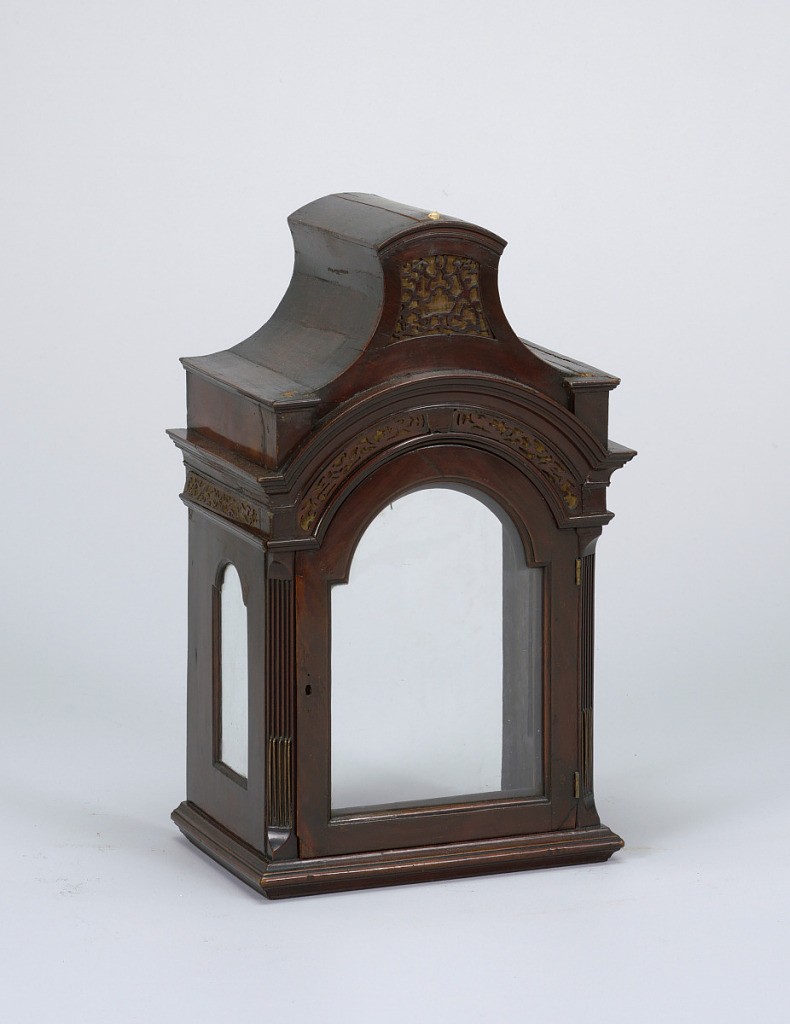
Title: Clock case
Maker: John Scott
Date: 1770–75
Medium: Carved wood
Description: Rectangular base resting on moulding and slight feet. On front, moulding in shaoe of rectangle with concave corners. Slender case with arched door. Clock house projecting, with cut, fluted corners, arched glass windows on side, and arched door. Above, cut-out scrollwork below concave arched top, and three brass urn-and-flame- finials. Brass face partly engraved, deocrated with applied scrolls. Four white enamel ring dials and name plate.